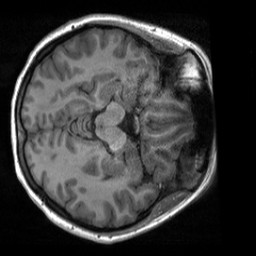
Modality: T1w
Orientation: axial
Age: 21
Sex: female
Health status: healthy
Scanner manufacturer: siemens
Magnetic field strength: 3 T
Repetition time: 2 s
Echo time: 0.00232 s